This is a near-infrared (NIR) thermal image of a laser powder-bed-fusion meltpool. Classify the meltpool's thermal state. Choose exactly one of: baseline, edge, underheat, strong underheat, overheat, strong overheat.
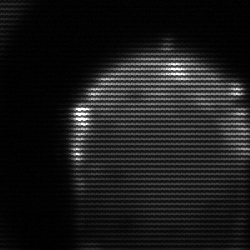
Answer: edge